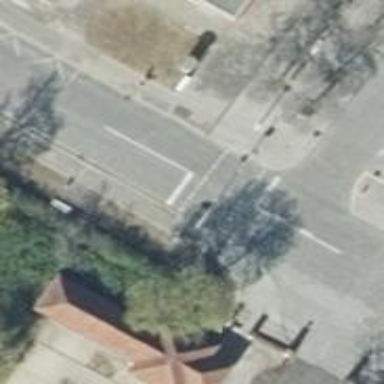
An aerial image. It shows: Road crossing with traffic signals.